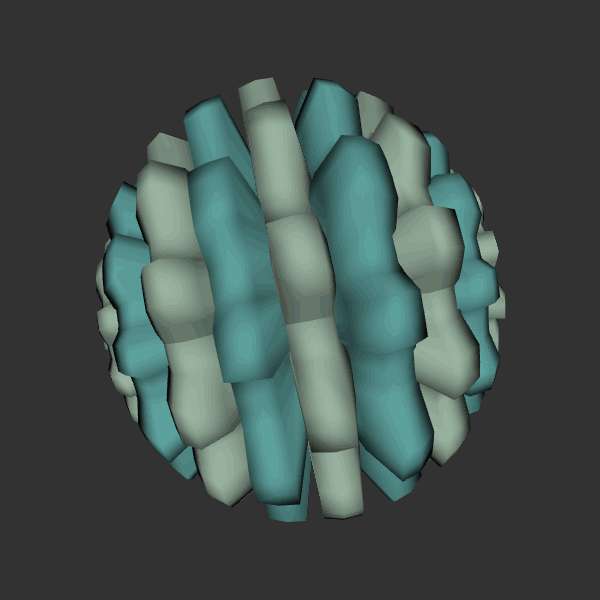
Background: dark